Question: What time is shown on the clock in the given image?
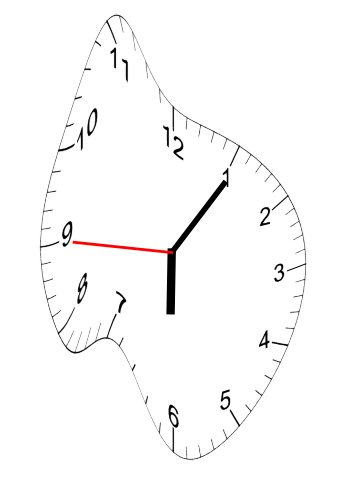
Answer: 06:05:45